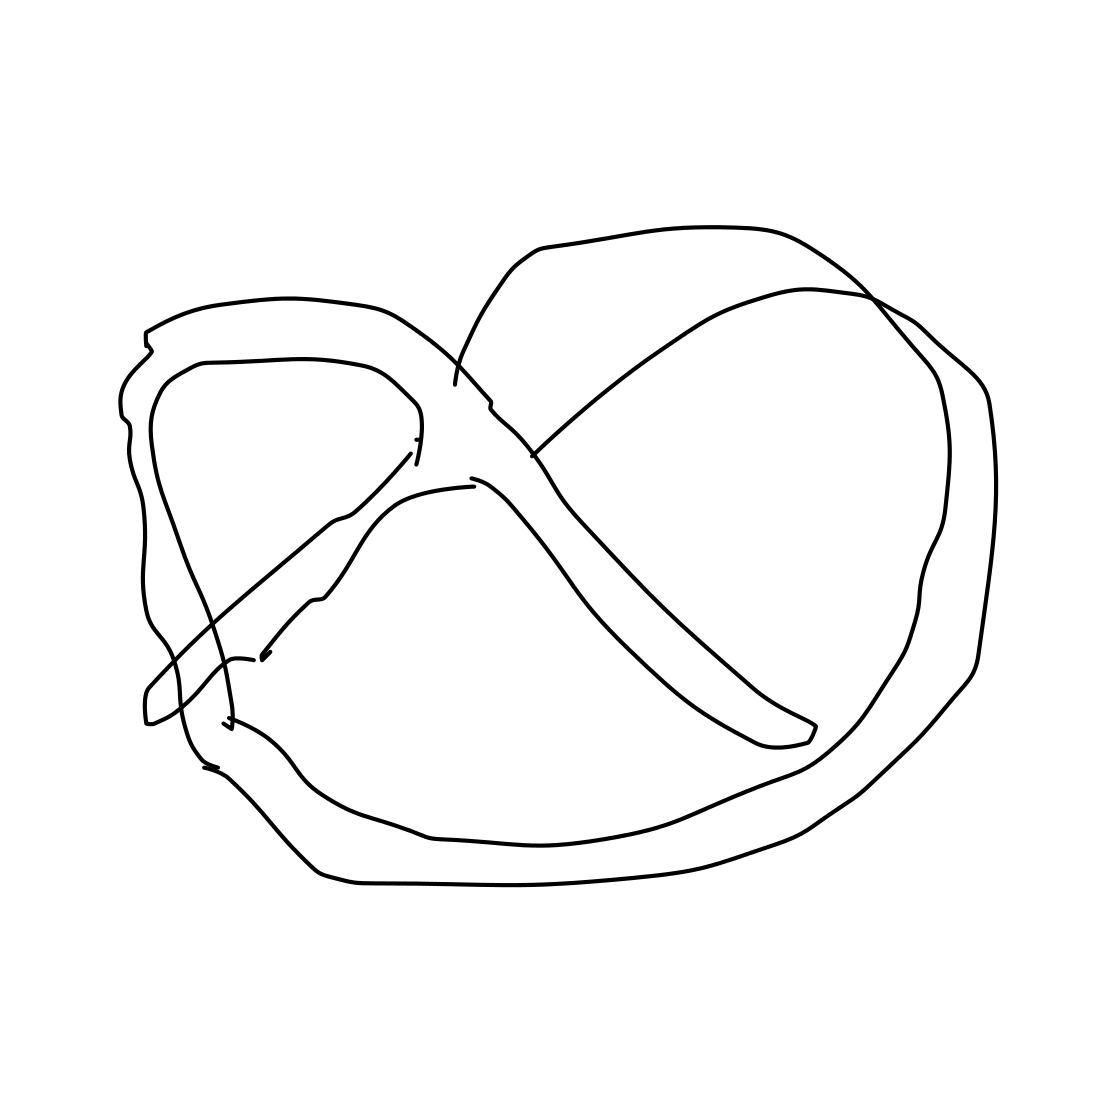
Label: pretzel